Question: How do you align the <URL> so that it rests above the textbox instead of below. My popup window is currently being cut out by another div.

'''
$(document).ready(function () {
$('#datetime').datetimepicker({
locale: 'en'
});
});
<input type="text" class="form-control booking" id="datetime" placeholder="I want it now">
'''
<URL>
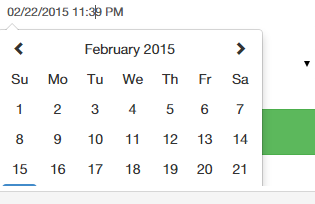
Answer: The 'widgetPositioning' option did the trick:
'''
$('#datetime').datetimepicker({
locale: 'en',
widgetPositioning: {
vertical: 'top',
horizontal: 'left'
}
});
'''